Question: I am trying to transform this:
<URL>
into this:

(this question's main concern is the positioning of the divs)
So far, I have the individual elements down and have run into a some problems:
An answerer to a similar question said that I need to absolute position the hovering divs, but I am also planning on changing the opacity of the 'outer' div. If I nested div's, this would cause the form's input fields to become translucent as well because it is the child.
How should I layer two seperate div's?
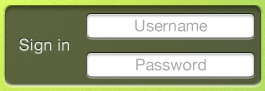
Answer: see this updated <URL> , i will edit my answer to put code later